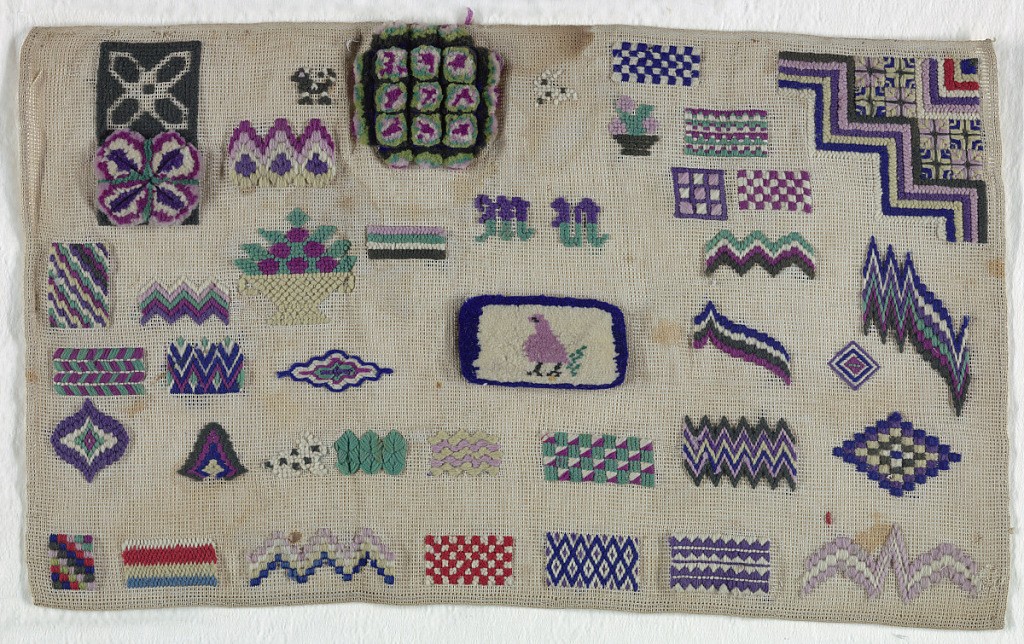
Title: Sampler
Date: mid-19th century
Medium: wool embroidery on cotton foundation Technique: embroidered in cross, satin, long-armed cross wth knotted raised stitches on plain weave foundation
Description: Initials in center, three raised areas of pattern.